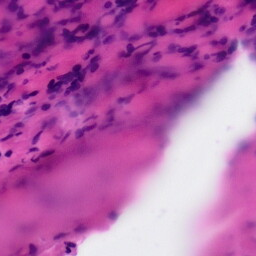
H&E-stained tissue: Tonsil